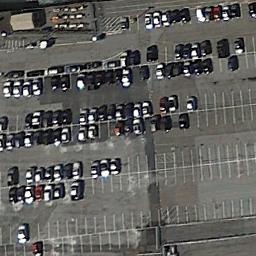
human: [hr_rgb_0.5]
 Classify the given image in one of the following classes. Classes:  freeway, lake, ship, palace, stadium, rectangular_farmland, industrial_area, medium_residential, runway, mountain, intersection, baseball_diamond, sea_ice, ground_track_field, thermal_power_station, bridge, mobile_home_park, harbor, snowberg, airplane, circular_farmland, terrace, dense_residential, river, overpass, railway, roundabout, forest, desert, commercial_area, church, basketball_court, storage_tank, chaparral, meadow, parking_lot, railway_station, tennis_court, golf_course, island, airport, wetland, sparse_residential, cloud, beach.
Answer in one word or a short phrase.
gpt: parking_lot